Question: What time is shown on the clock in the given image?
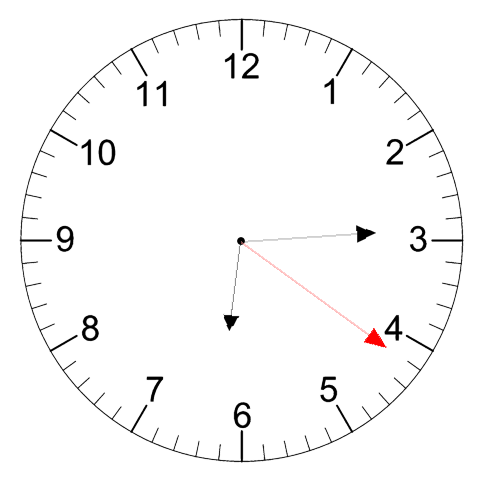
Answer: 06:14:21